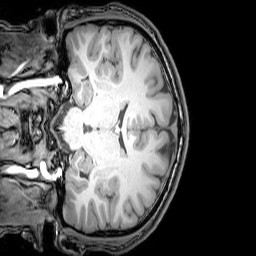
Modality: T1w
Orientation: coronal
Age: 24
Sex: male
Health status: healthy
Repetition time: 0.081 s
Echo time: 0.037 s